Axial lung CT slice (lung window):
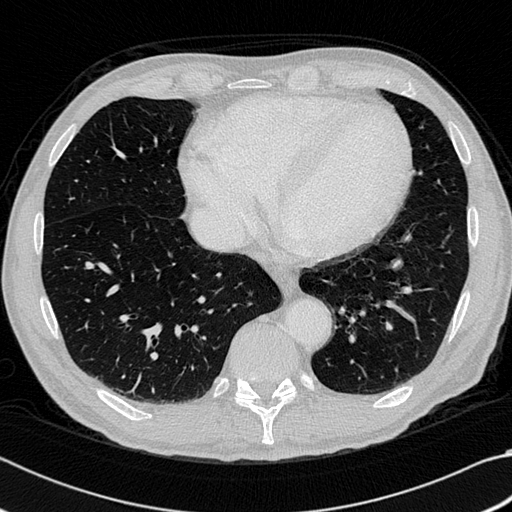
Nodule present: no